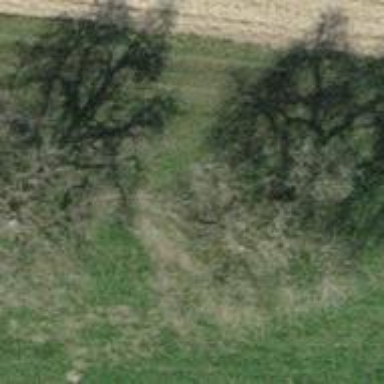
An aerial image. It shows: Orchard.